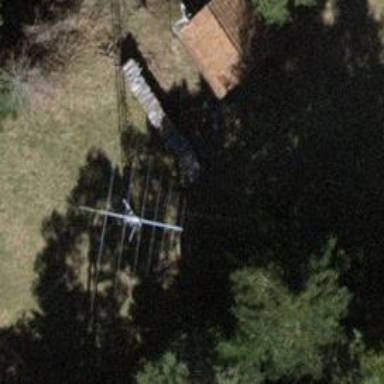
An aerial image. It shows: Antenna.